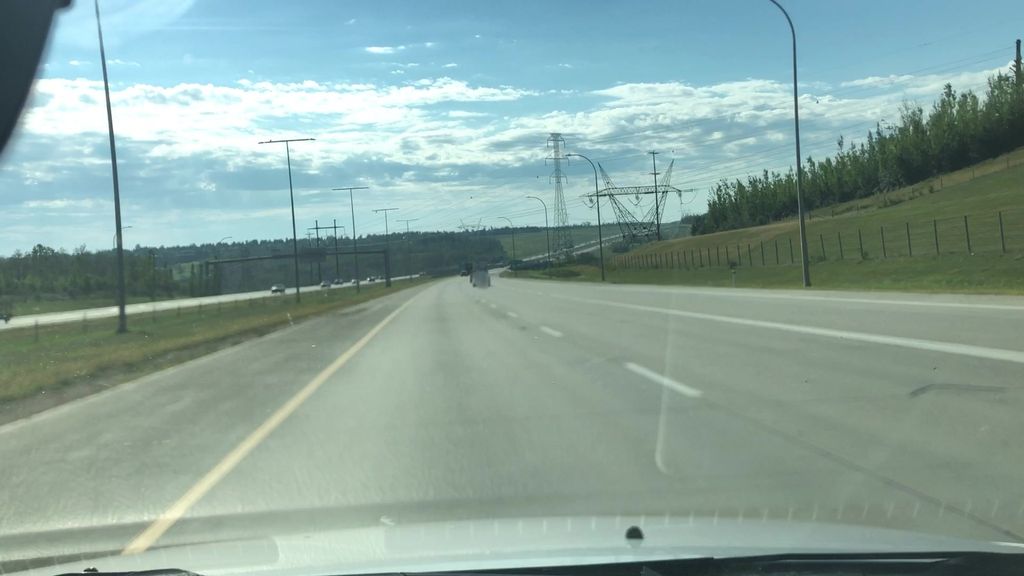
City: edmonton